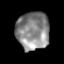
Tissue: skin
Cell type: Epithelial cells
Senescence score: 0.253
Nuclear area (px): 1222
Mean DAPI intensity: 135.584